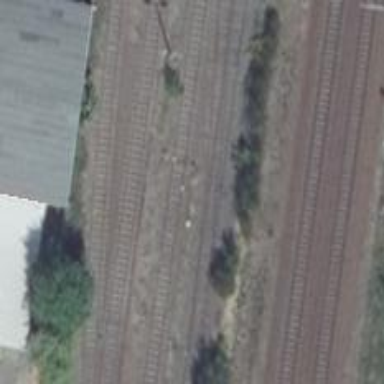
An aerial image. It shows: Railway switch.